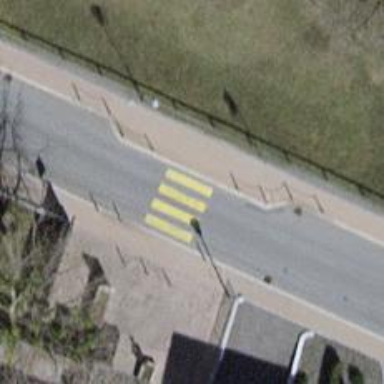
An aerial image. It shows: Uncontrolled zebra crossing on the road.